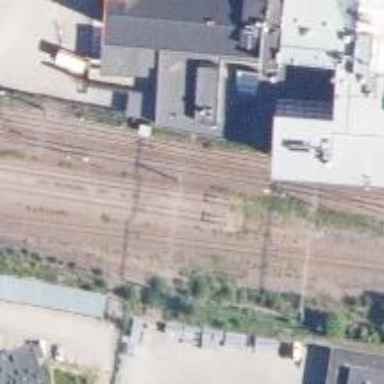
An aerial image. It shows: Rail yard with electrified contact lines for railway operations.